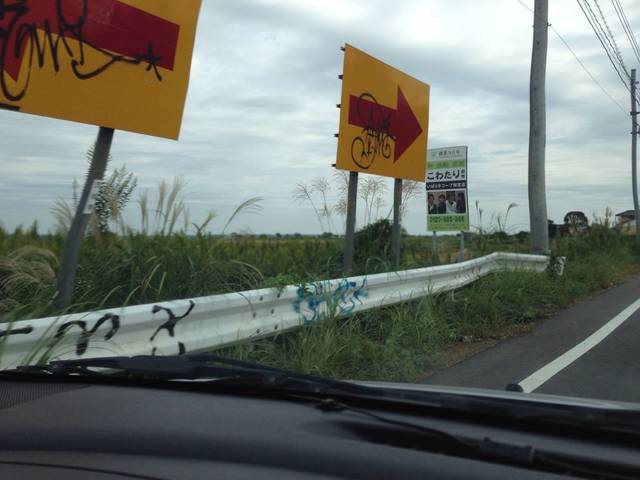
Region: Japan
Coordinates: 36.032, 140.26